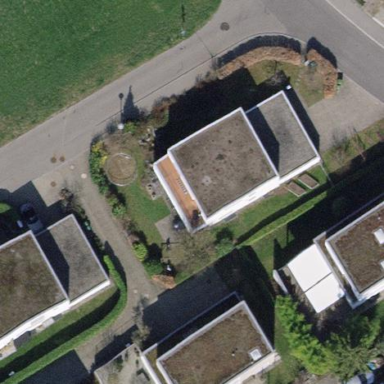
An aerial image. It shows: Simple and straightforward house.